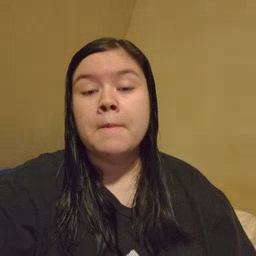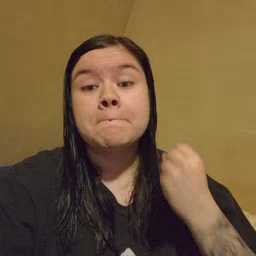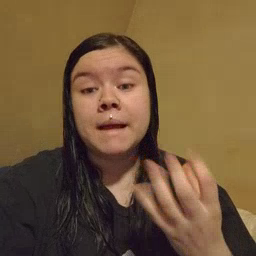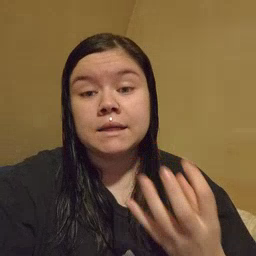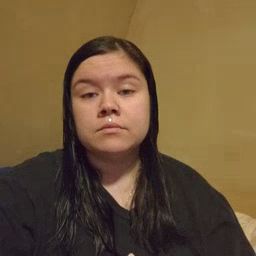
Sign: many